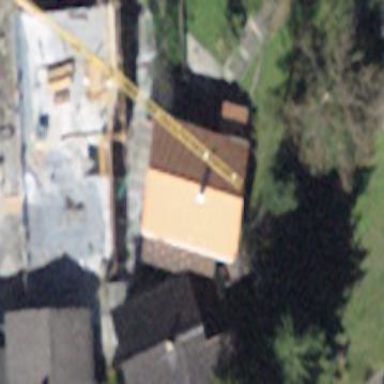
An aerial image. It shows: Building.